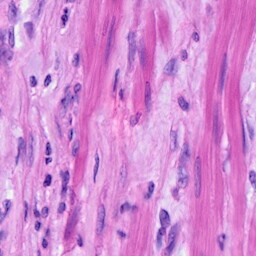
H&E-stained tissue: Ovarian